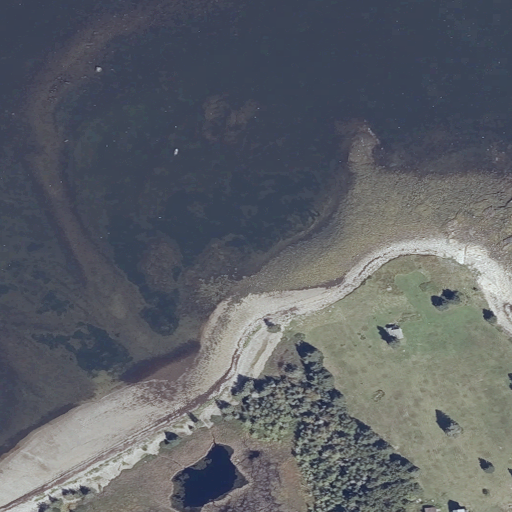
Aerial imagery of bar in Maine named Pond Island Ledge containing open water, grassland, herbaceous wetlands, barren land, woody wetlands, low intensity development, mixed forest, and open development